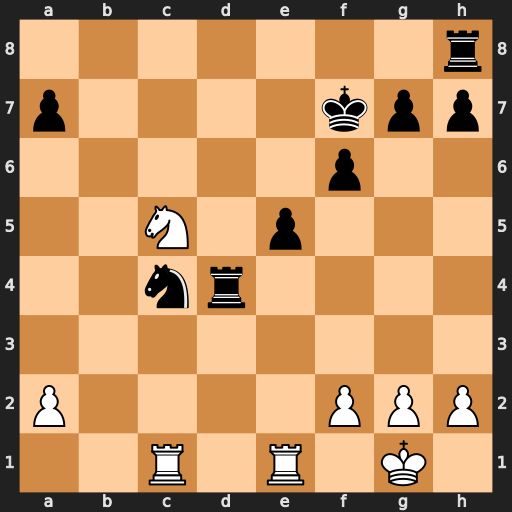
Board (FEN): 7r/p4kpp/5p2/2N1p3/2nr4/8/P4PPP/2R1R1K1
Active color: w
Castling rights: -
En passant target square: -
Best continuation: Nb3 Nb6 Nxd4